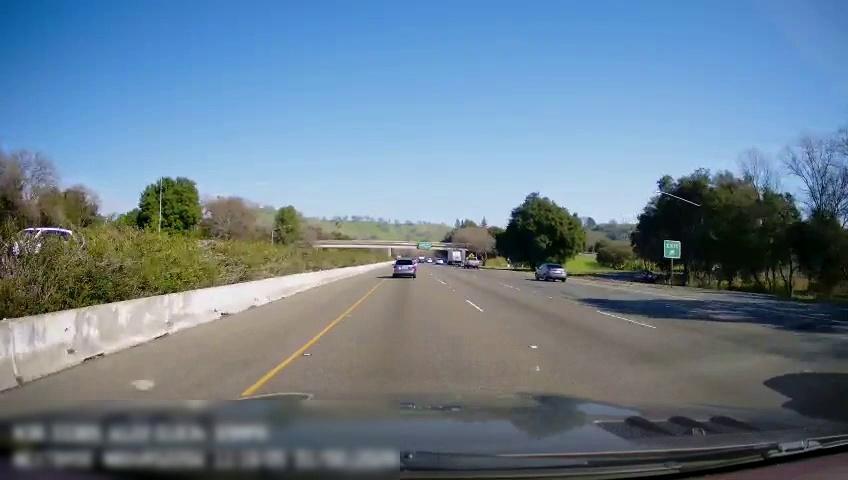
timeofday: Day
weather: Sunny
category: Drivable Space
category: Vehicles | Car
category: Vehicles | Truck
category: Vehicles | Car
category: Vehicles | Truck
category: Vehicles | Car
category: Vehicles | SUV
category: Lanes | Current Lane
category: Lanes | Current Lane
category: Lanes | Alternate Lane
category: Lanes | Alternate Lane
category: Traffic | Signs
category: Traffic | Signs